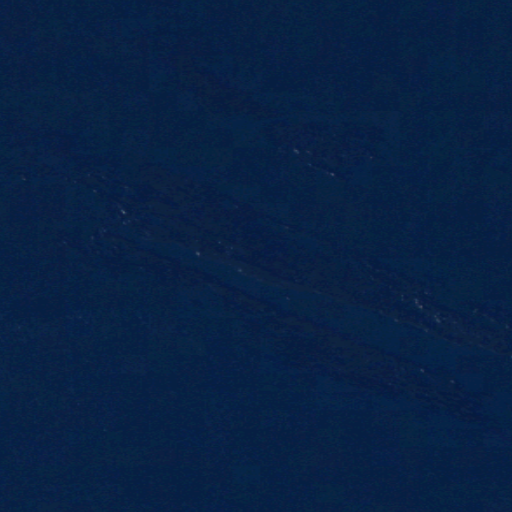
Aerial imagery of bar in Washington named West Bank containing only open water